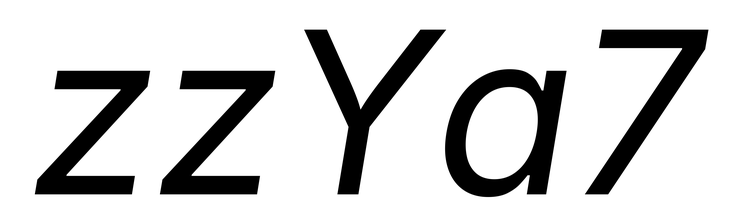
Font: Inter-Italic_Italic